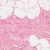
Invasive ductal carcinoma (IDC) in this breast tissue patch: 0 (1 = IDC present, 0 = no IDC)